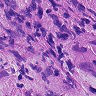
Metastatic tissue present: yes